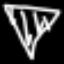
Label: diamond